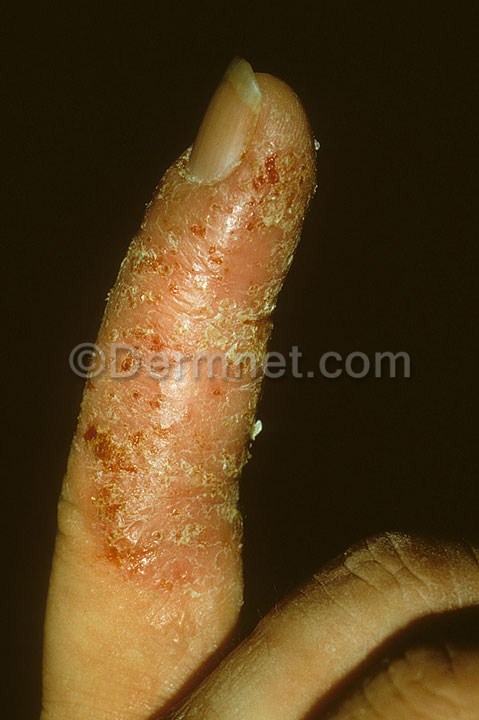
Disease: Psoriasis pictures Lichen Planus and related diseases